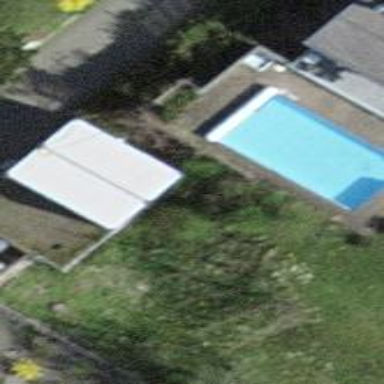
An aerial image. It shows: Swimming pool located in leisure land.